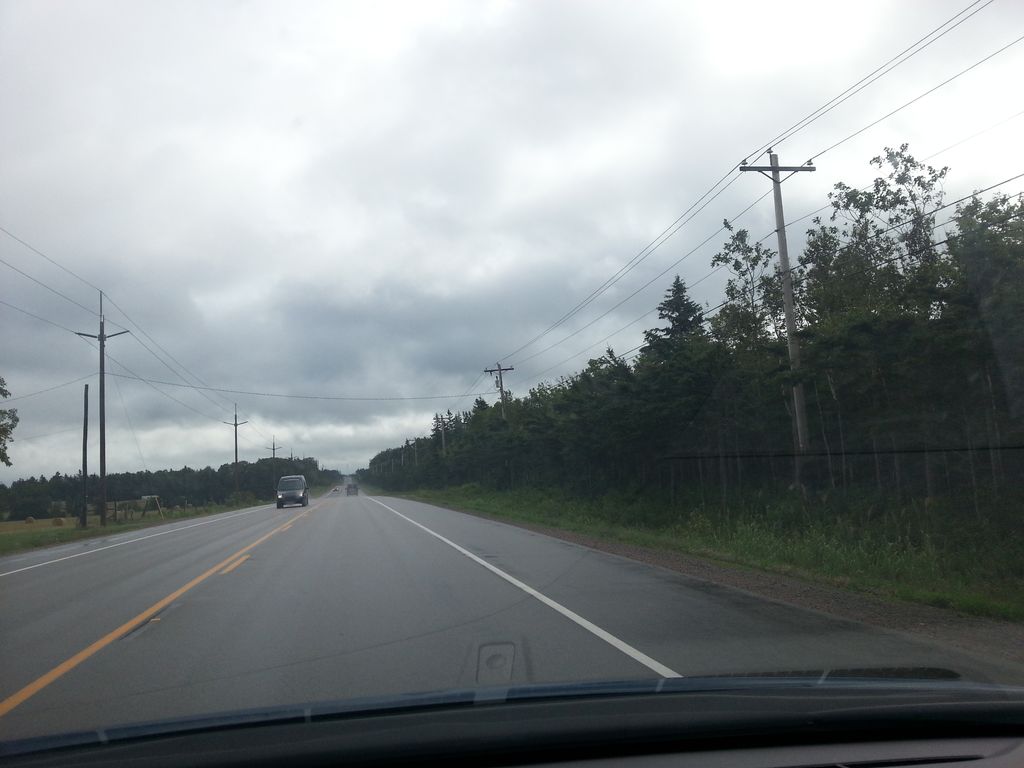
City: charlottetown